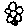
Label: flower